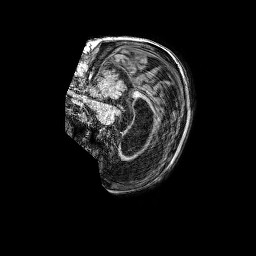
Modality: T1w
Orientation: sagittal
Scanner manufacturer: philips
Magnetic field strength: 3 T
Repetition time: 0.006905 s
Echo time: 0.003119 s